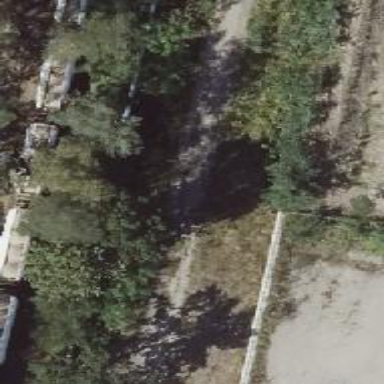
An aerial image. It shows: Abandoned railway yard is depicted.